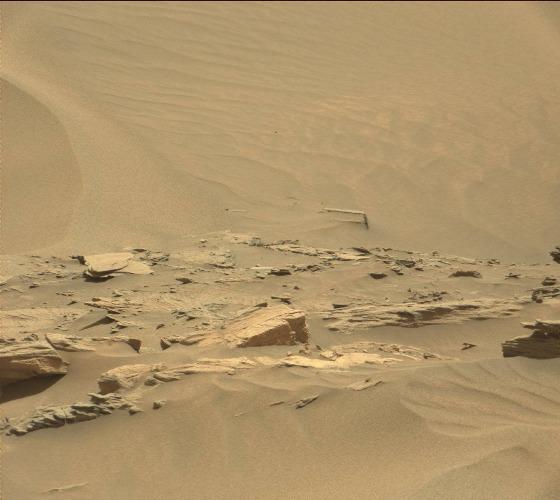
Terrain classes present: Bedrock, Gravel / Sand / Soil, Rock, Shadow